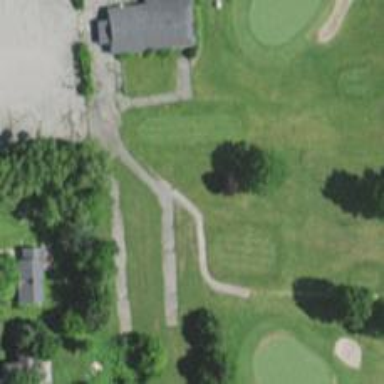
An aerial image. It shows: Path for both road and golf.